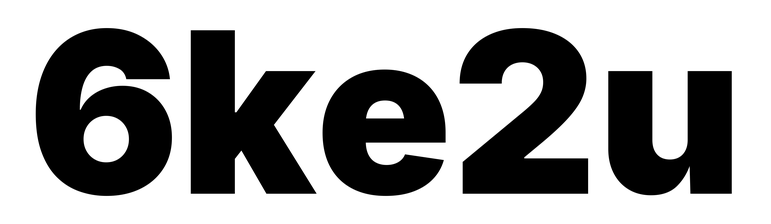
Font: Inter_Black